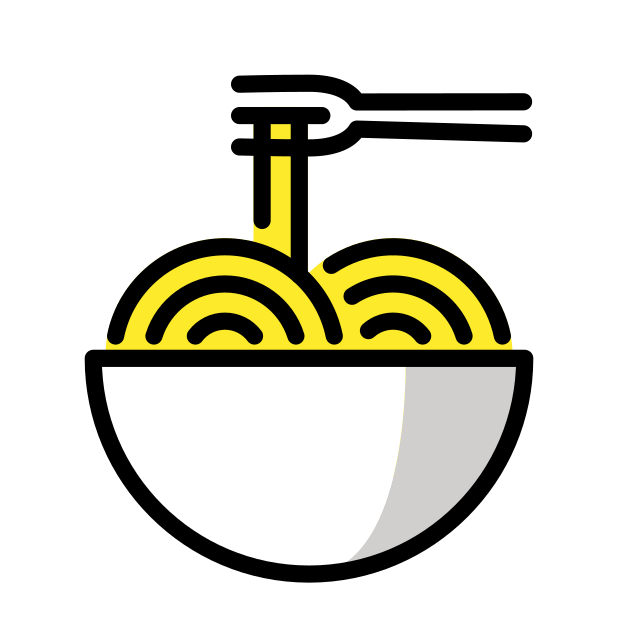
spaghetti